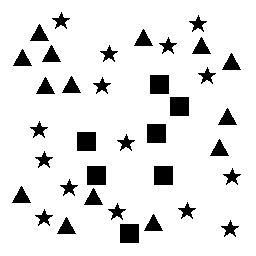
Squares: 7
Triangles: 14
Stars: 15
Total shapes: 36